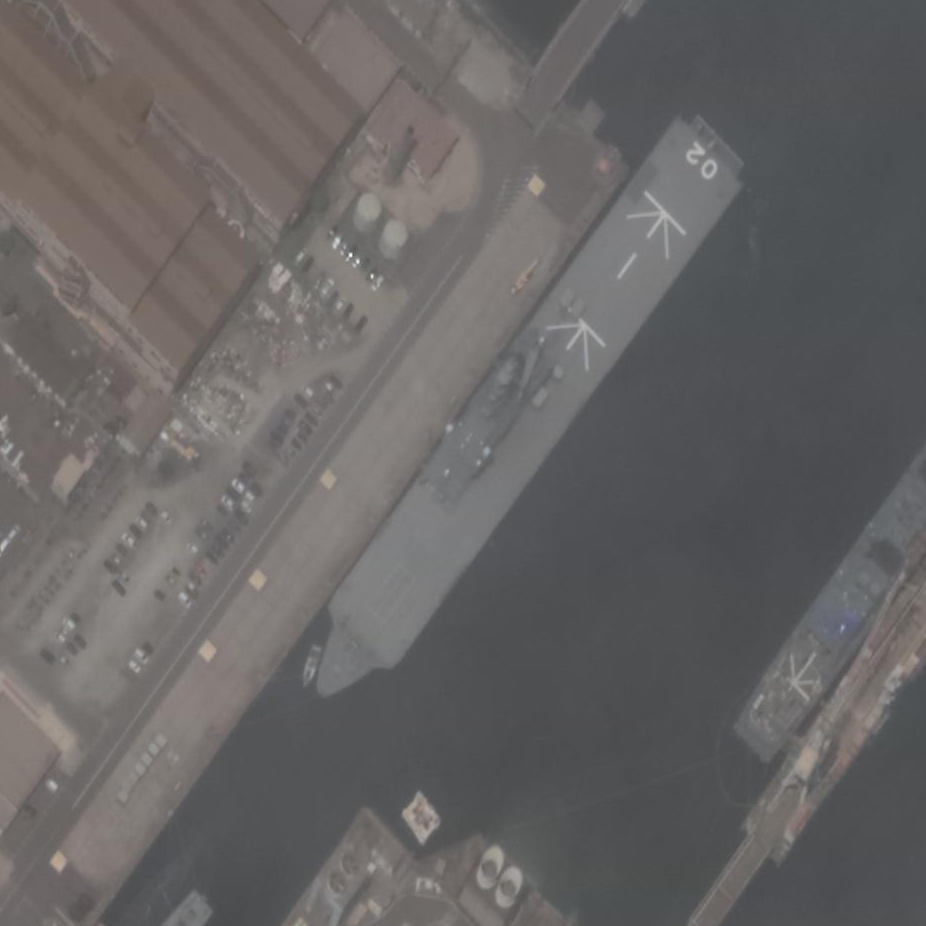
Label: assault